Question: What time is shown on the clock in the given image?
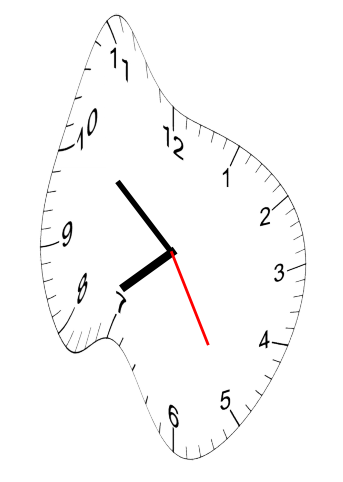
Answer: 07:51:25